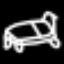
Label: bed